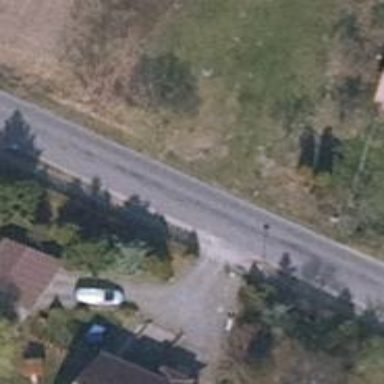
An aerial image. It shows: Smooth asphalt road in residential area.